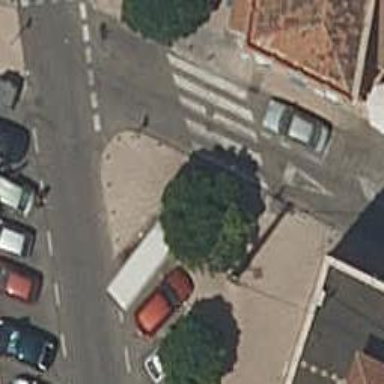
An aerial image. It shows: Uncontrolled road crossing with markings.